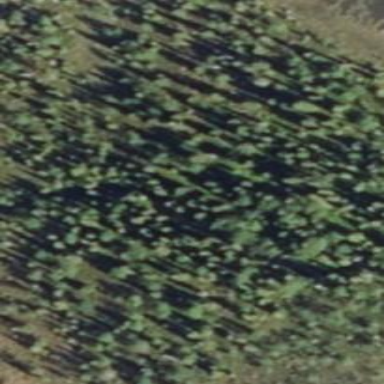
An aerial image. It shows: Woodland with evergreen needle-leaved trees.